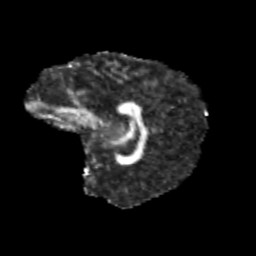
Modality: FA
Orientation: sagittal
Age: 11
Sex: male
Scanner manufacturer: siemens
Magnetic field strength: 3 T
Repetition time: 3.8 s
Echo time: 0.07 s